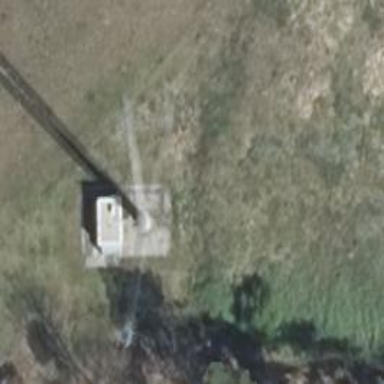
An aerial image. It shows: Man-made mast used for communication purposes.